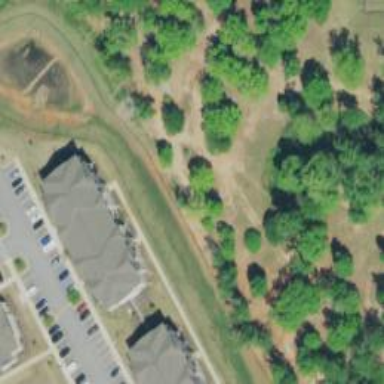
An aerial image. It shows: Disc golf basket.